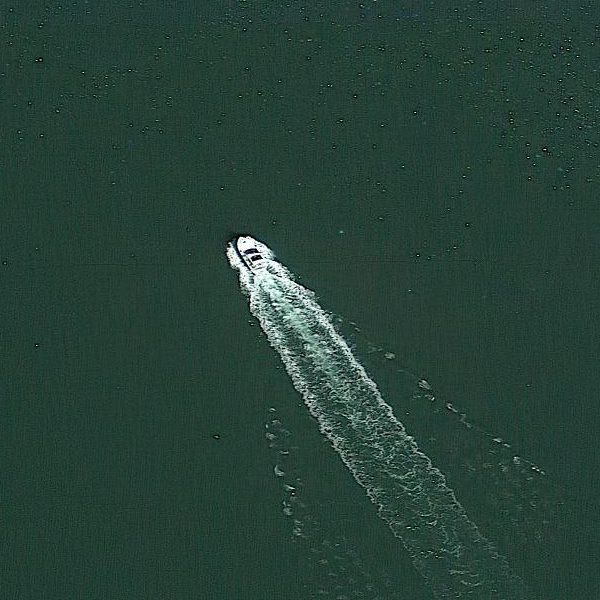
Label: civil